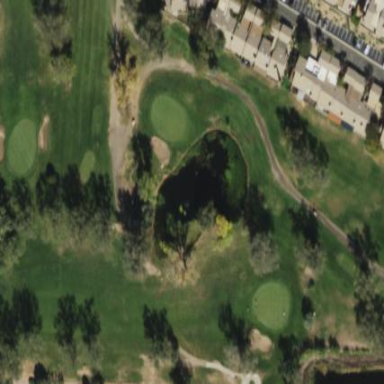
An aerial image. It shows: Water hazard on golf course. The hazard is natural water feature.